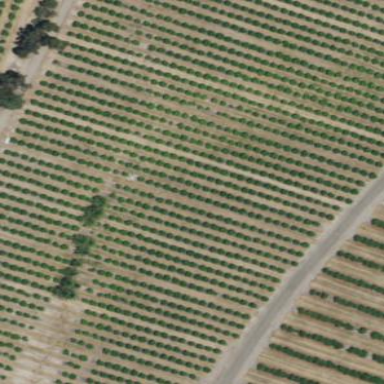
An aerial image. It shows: Orchard.